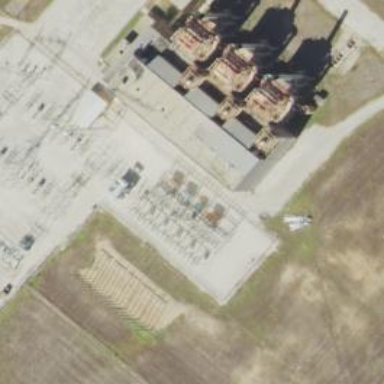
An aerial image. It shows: Power tower.